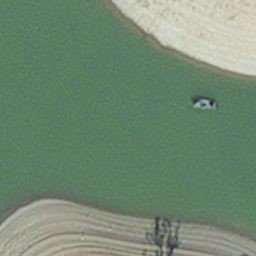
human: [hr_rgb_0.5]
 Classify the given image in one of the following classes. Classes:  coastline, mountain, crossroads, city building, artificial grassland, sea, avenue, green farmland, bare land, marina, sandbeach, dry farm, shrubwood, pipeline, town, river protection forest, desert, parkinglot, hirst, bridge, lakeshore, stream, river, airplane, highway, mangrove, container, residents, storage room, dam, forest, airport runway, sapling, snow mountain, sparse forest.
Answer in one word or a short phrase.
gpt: hirst